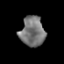
Tissue: prostate
Cell type: T cells
Senescence score: 0.2589
Nuclear area (px): 715
Mean DAPI intensity: 118.632